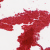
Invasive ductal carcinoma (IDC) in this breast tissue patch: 0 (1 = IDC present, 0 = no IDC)